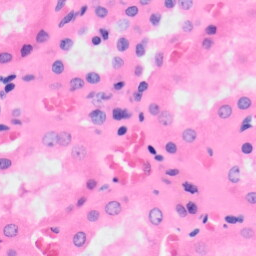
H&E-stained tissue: Kidney